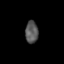
Tissue: skin
Cell type: Fibroblasts
Senescence score: 0.7577
Nuclear area (px): 280
Mean DAPI intensity: 86.35